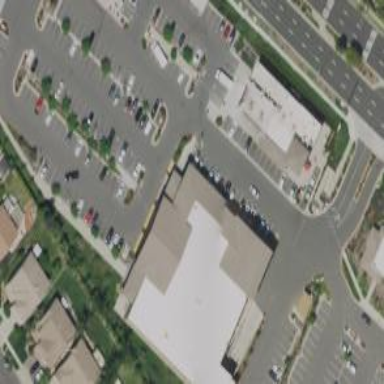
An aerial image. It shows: Supermarket.